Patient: sex F, age 33
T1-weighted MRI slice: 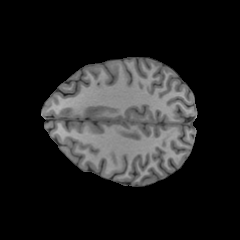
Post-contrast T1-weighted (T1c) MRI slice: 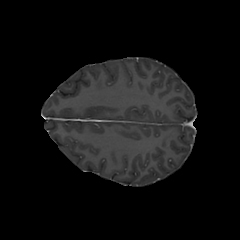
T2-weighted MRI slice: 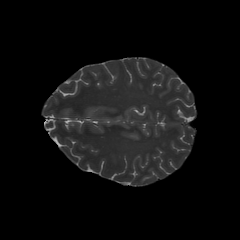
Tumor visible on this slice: no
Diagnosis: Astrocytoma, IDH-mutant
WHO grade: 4